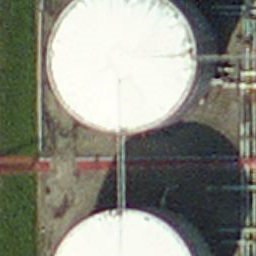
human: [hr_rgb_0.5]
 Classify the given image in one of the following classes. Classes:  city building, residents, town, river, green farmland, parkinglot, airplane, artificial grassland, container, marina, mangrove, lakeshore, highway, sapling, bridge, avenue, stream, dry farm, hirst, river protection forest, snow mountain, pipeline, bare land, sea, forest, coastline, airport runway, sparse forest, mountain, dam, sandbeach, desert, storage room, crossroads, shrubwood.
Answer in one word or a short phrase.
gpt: storage room